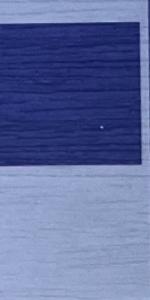
Label: Empty